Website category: auto
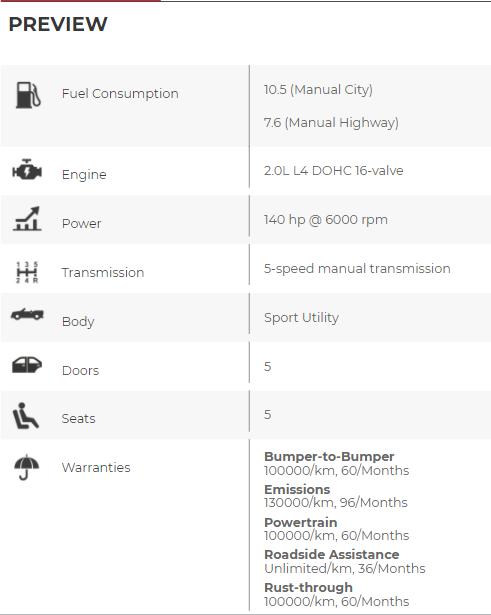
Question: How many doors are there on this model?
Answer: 5

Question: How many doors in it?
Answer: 5

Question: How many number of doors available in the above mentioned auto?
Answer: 5

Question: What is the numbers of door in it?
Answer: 5

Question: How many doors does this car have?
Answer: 5

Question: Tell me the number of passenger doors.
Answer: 5

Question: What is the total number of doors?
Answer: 5

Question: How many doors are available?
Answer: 5

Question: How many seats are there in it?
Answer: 5

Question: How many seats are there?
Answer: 5

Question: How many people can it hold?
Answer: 5

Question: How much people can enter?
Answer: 5

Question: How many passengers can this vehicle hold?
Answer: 5

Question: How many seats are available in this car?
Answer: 5

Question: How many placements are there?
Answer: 5

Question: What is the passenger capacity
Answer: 5

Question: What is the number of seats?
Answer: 5

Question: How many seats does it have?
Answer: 5

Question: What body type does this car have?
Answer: Sport Utility

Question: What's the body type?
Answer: Sport Utility

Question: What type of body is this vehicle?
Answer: Sport Utility

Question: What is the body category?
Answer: Sport Utility

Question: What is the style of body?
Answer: Sport Utility

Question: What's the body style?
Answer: Sport Utility

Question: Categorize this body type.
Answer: Sport Utility

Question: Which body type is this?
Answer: Sport Utility

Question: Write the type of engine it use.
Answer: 2.0L L4 DOHC 16-valve

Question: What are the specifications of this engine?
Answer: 2.0L L4 DOHC 16-valve

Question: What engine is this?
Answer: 2.0L L4 DOHC 16-valve

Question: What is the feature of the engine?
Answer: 2.0L L4 DOHC 16-valve

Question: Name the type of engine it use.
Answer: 2.0L L4 DOHC 16-valve

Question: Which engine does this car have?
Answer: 2.0L L4 DOHC 16-valve

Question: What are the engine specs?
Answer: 2.0L L4 DOHC 16-valve

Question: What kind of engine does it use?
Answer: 2.0L L4 DOHC 16-valve

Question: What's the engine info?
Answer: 2.0L L4 DOHC 16-valve

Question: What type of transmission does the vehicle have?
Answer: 5-speed manual transmission

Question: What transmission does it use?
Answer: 5-speed manual transmission

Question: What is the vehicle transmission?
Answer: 5-speed manual transmission

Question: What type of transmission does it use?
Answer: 5-speed manual transmission

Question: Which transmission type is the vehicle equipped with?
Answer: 5-speed manual transmission

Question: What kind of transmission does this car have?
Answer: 5-speed manual transmission

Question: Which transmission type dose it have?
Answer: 5-speed manual transmission

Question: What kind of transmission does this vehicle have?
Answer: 5-speed manual transmission

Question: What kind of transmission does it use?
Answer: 5-speed manual transmission

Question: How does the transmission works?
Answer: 5-speed manual transmission

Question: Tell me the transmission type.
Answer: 5-speed manual transmission

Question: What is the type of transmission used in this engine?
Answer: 5-speed manual transmission

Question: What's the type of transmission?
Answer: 5-speed manual transmission

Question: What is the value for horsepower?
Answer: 140 hp @ 6000 rpm

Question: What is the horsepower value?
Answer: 140 hp @ 6000 rpm

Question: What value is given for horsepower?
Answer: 140 hp @ 6000 rpm

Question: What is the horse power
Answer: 140 hp @ 6000 rpm

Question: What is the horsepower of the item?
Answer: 140 hp @ 6000 rpm

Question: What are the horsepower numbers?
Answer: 140 hp @ 6000 rpm

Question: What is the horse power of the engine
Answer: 140 hp @ 6000 rpm

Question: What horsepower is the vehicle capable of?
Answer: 140 hp @ 6000 rpm

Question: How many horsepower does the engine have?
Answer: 140 hp @ 6000 rpm

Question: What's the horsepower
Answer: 140 hp @ 6000 rpm

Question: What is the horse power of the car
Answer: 140 hp @ 6000 rpm

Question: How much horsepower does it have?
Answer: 140 hp @ 6000 rpm

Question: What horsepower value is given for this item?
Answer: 140 hp @ 6000 rpm

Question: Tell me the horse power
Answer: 140 hp @ 6000 rpm

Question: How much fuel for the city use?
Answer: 10.5 (Manual City)

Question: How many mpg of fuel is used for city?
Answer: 10.5 (Manual City)